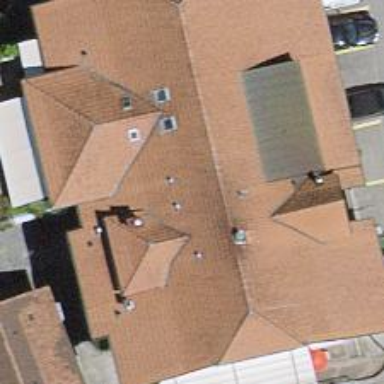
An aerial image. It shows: Restaurant.